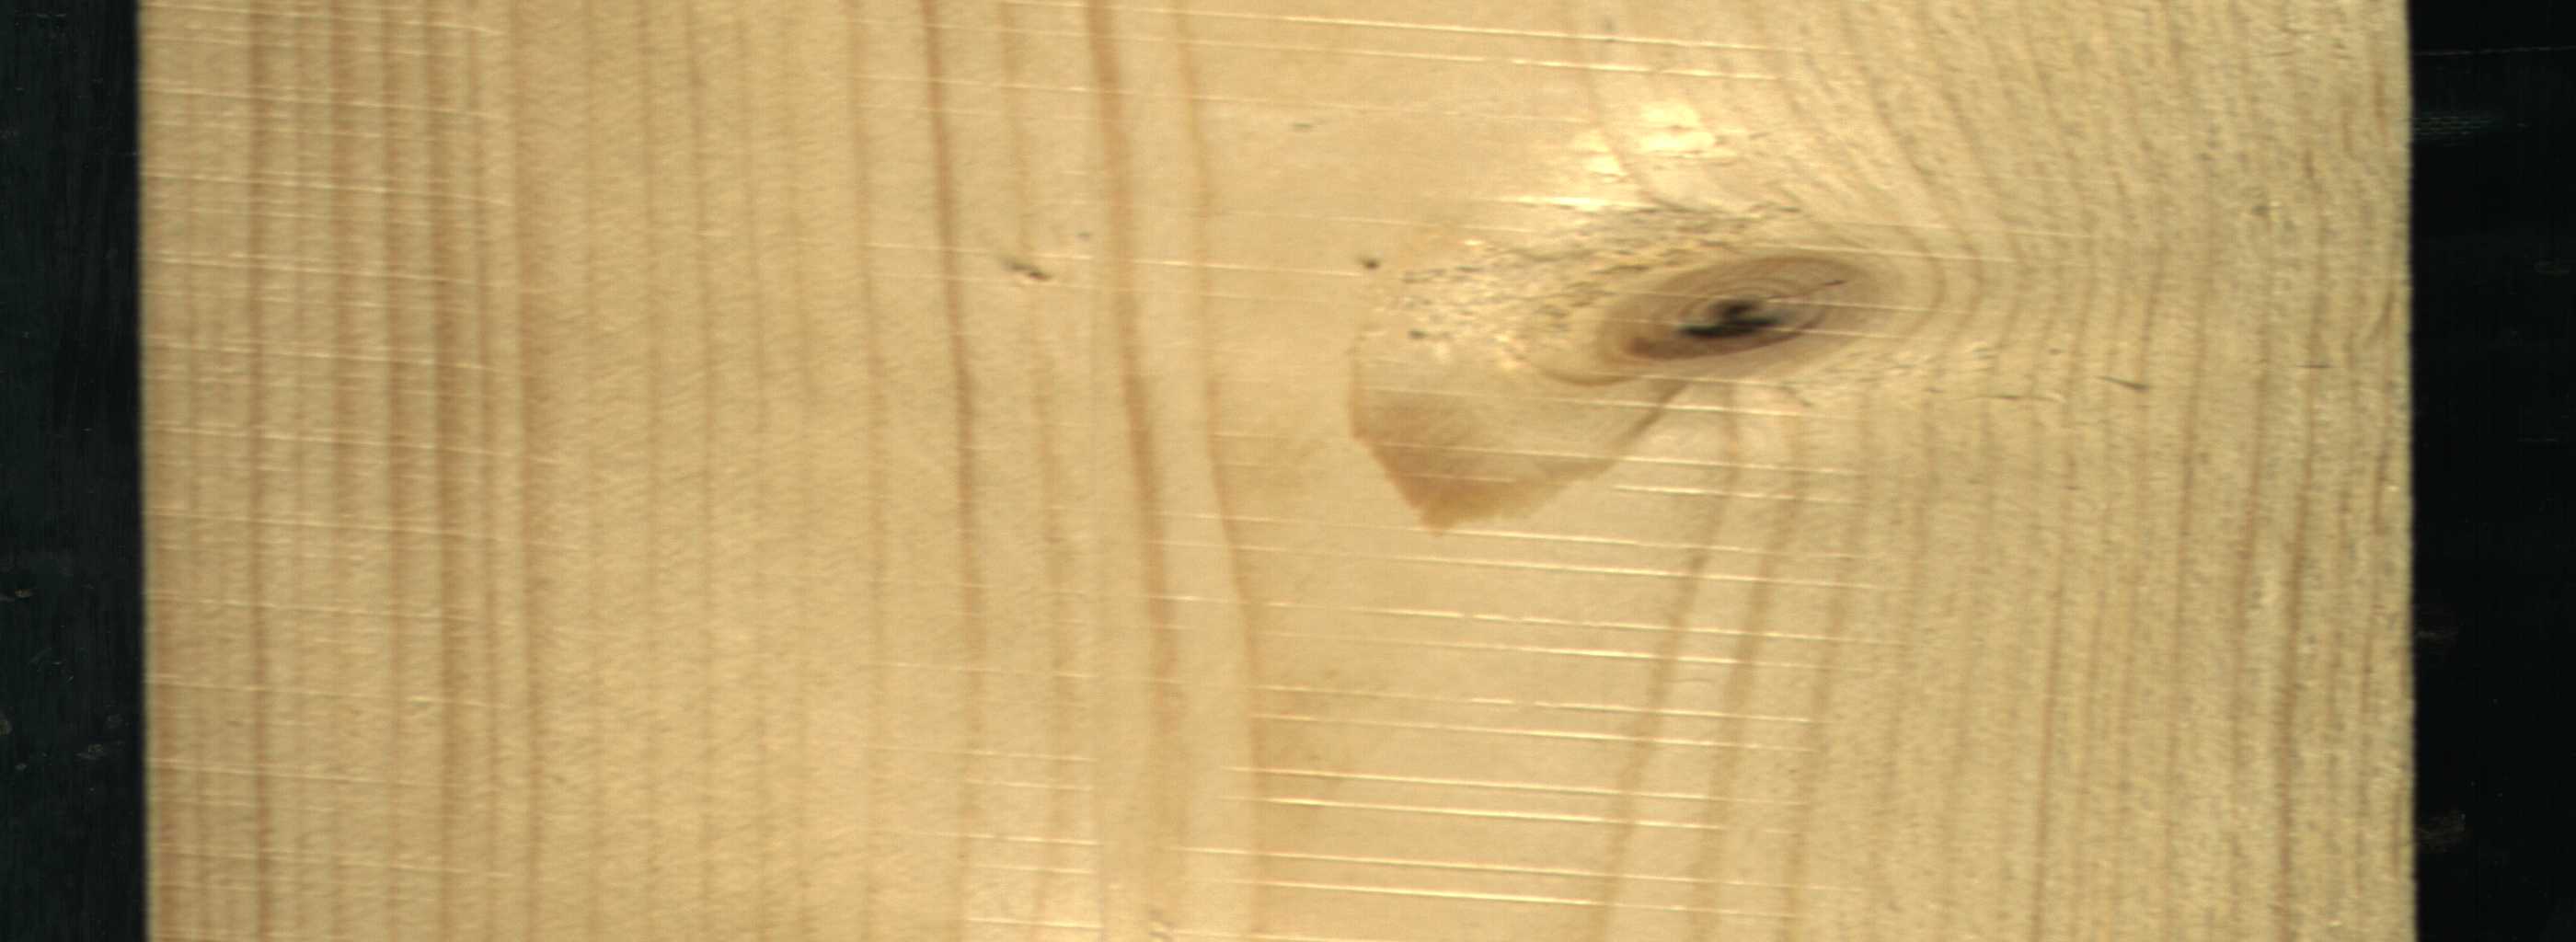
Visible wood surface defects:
Live_Knot